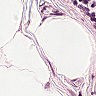
Metastatic tissue present: no